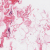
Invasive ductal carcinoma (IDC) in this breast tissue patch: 0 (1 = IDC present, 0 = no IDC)